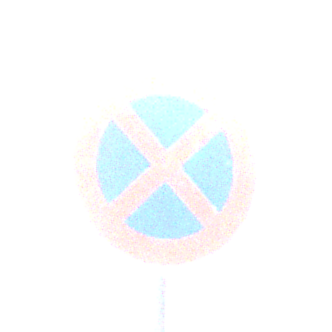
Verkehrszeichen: AbsolutesHalteverbot
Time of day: SunriseSunset
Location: Outdoor (Nature)
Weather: PartlyCloudy
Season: NotSpecified
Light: Natural